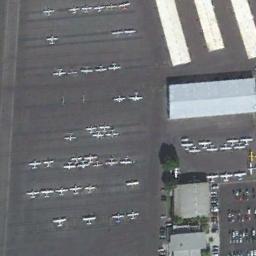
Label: airplane